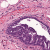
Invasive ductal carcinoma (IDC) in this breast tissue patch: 0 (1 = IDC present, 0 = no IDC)